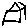
Label: house